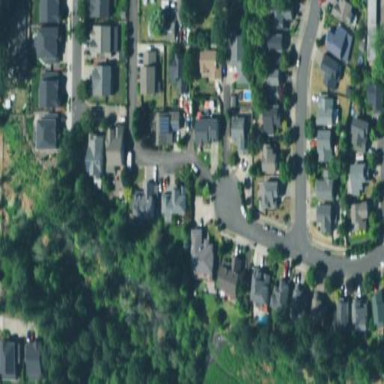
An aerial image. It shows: Residential area composed of single-family homes.